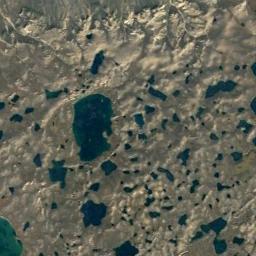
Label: wetland